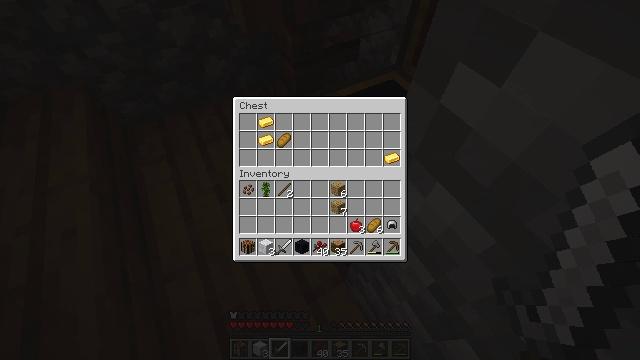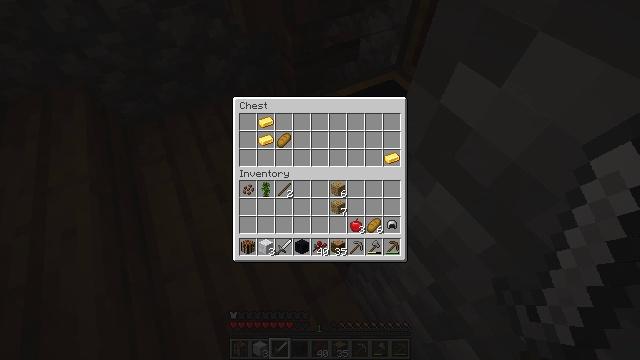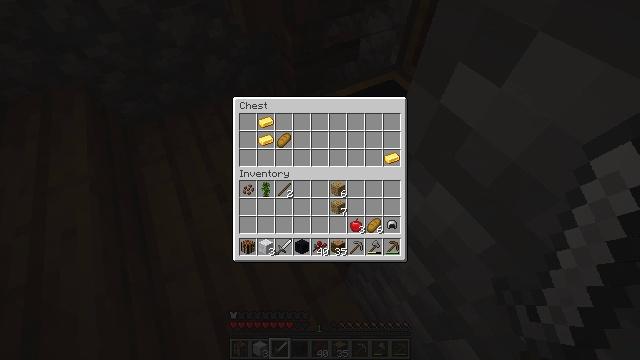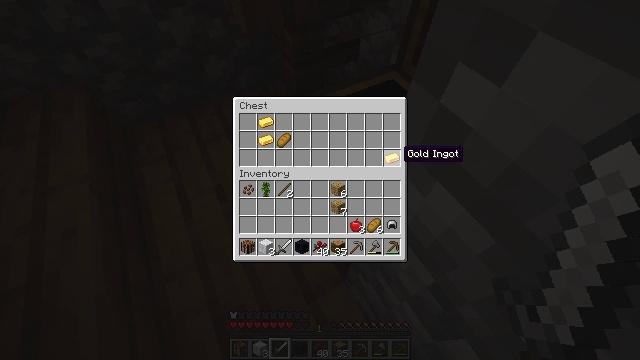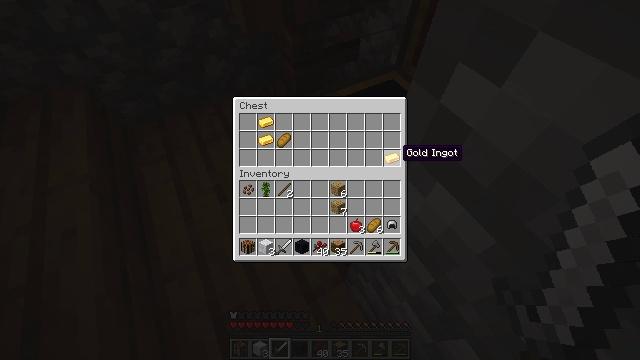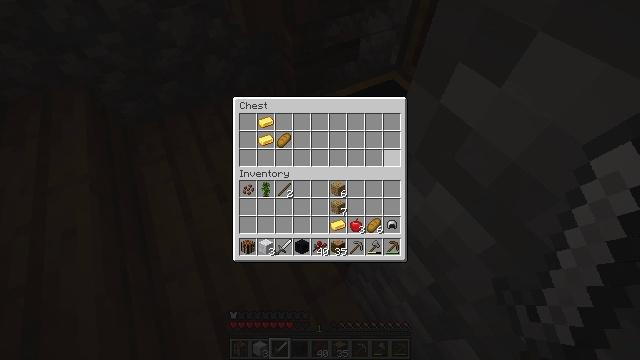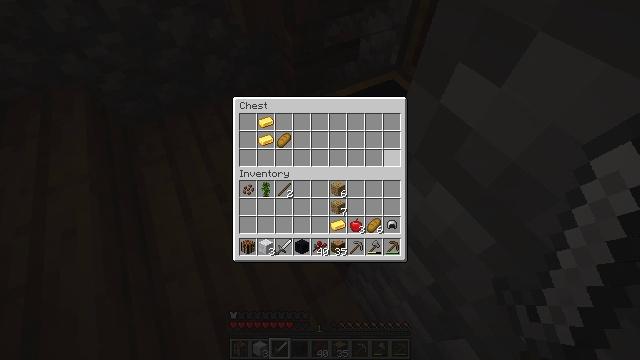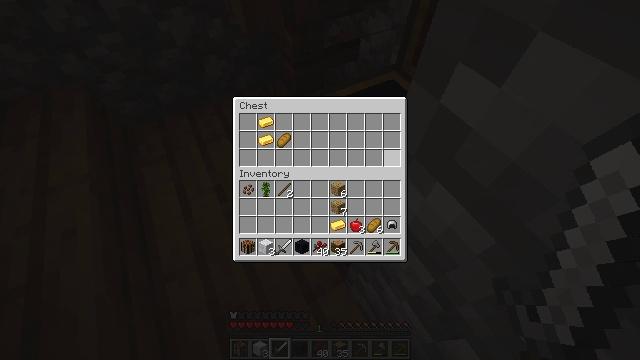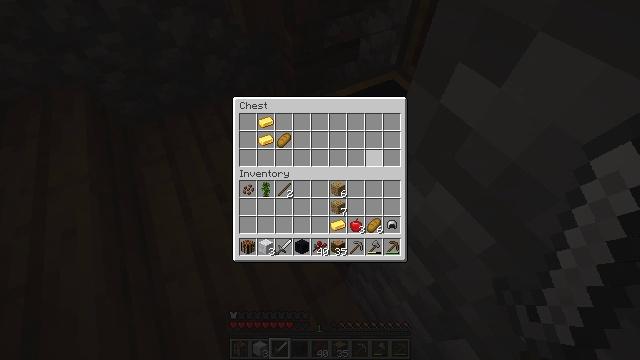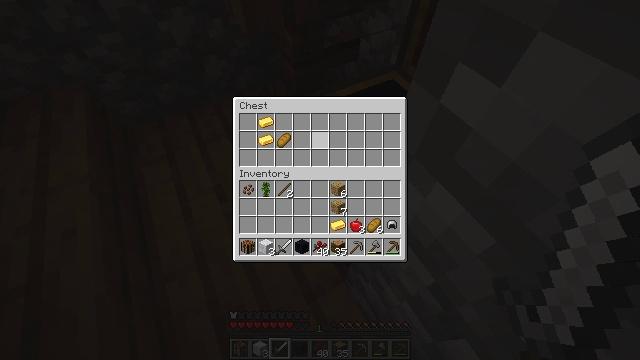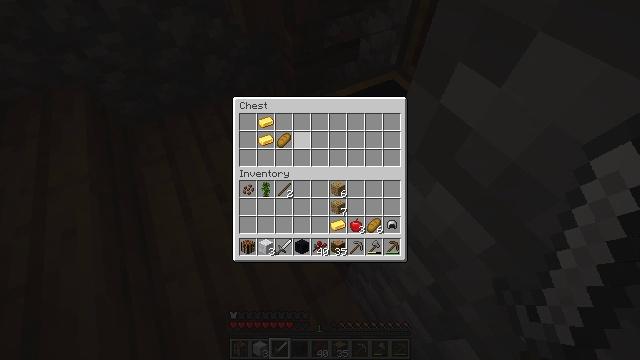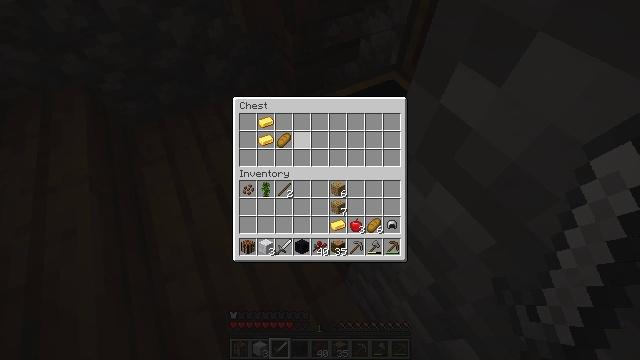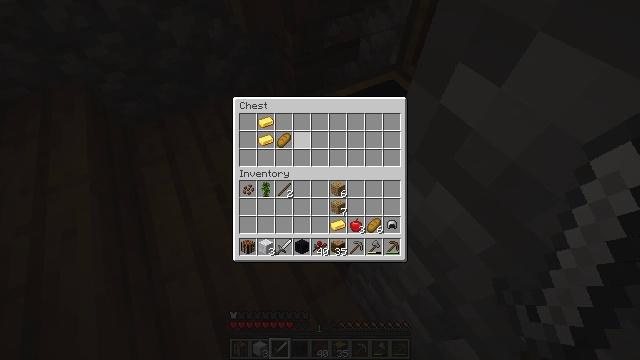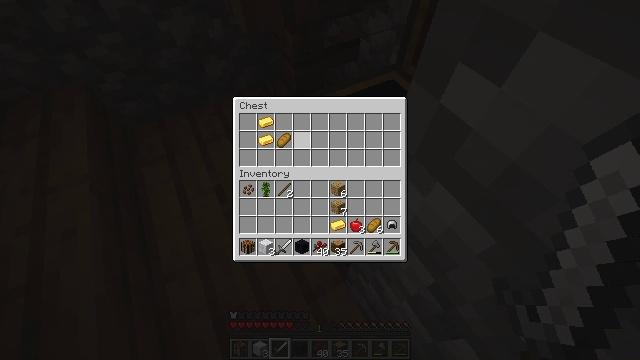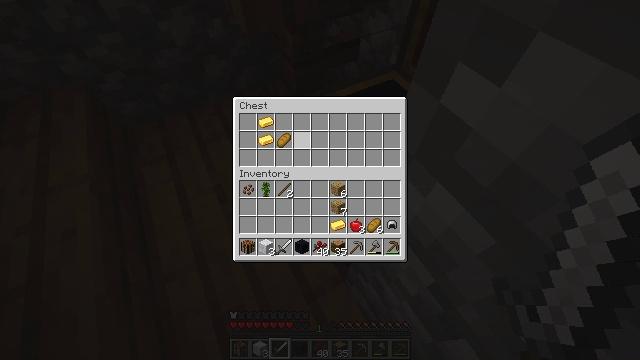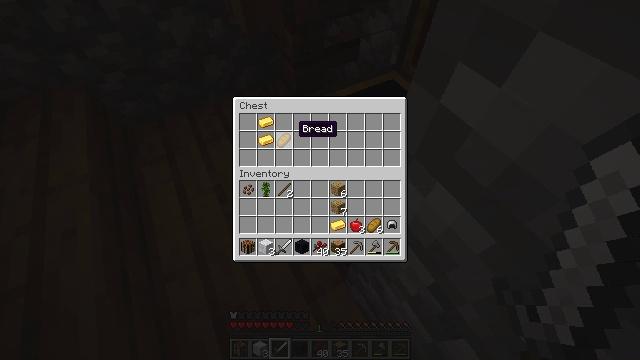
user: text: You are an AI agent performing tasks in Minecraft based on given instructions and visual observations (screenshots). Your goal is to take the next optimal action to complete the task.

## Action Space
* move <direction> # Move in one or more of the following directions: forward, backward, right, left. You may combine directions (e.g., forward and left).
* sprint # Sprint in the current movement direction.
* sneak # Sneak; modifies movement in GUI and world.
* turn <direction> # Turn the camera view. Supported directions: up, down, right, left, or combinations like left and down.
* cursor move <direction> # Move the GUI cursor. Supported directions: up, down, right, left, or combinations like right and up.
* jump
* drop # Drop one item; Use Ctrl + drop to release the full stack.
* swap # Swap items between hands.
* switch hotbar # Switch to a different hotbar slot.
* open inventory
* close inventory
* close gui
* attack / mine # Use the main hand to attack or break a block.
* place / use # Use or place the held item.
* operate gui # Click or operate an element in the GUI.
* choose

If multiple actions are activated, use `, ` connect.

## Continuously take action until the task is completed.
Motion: motion action
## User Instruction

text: Gather spruce leaves to collect foliage.
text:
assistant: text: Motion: sneak, operate gui
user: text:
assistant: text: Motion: sneak, operate gui
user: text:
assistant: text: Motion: sneak
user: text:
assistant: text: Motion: sneak
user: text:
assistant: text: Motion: sneak, operate gui
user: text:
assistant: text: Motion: sneak, operate gui
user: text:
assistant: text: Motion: sneak, operate gui
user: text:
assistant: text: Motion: sneak, cursor move left
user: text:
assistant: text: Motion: sneak, cursor move left and up
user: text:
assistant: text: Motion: sneak, cursor move left
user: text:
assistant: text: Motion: sneak
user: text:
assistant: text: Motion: sneak
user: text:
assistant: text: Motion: sneak
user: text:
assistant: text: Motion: sneak
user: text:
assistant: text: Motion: sneak
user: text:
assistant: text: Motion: sneak
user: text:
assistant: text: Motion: sneak, operate gui
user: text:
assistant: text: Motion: sneak, operate gui
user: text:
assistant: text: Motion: sneak, operate gui
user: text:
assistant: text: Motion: sneak
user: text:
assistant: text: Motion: sneak, operate gui
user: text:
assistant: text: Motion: sneak, operate gui
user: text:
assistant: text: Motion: sneak, cursor move left, operate gui
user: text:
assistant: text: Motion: sneak
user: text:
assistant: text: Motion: sneak
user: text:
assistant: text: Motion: sneak, operate gui
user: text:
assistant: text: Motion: sneak, operate gui
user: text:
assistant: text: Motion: sneak
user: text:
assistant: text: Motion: sneak
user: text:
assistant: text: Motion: sneak